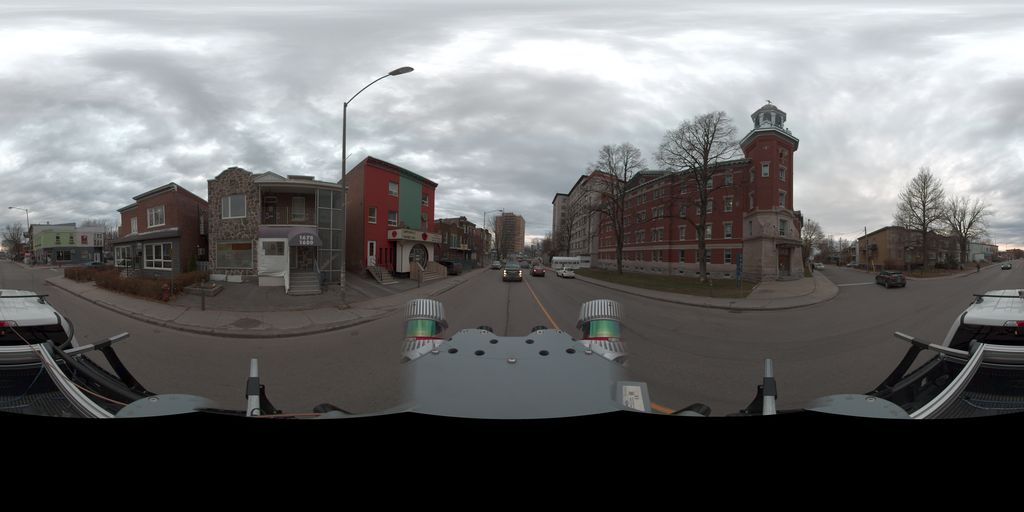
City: quebec_city